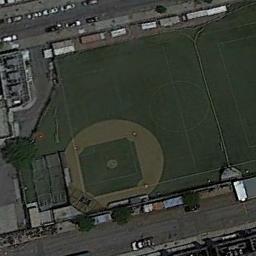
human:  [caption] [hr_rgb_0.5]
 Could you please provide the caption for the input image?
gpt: A baseball diamond next to a sport area and some buildings around it .

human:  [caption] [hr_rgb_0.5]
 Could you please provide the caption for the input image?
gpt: There is a baseball diamond between two roads .

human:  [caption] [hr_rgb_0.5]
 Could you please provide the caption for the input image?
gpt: There are 11 baseball courts in the picture, Four of which are double the others .

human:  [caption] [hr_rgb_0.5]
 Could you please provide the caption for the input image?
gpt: There is a baseball diamond in the grass along the roads surrounded by the houses .

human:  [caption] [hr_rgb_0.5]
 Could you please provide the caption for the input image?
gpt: The buildings are around the baseball diamond .